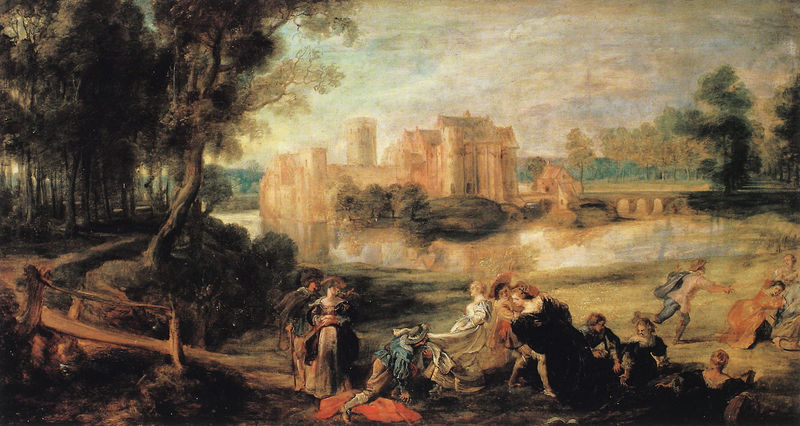
Titel: Der Schlosspark
Künstler: Peter Paul Rubens
Institution: Wien, Kunsthistorisches Museum
Schlagwörter: baum, gemälde, himmel, mann, wasser, wolken, bäume, fluss, gelb, grün, landschaft, menschen, see, ufer, bunt, frau, hut, kleid, rot, weg, natur, spiegelung, brücke, paar, wald, kinder, szenerie, turm, schleppe, picknick, steg, spiel, burg, festung, rennen, fangen, menschengruppe, graben, personengruppe